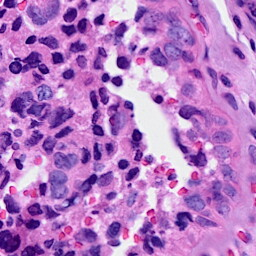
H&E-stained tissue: Breast